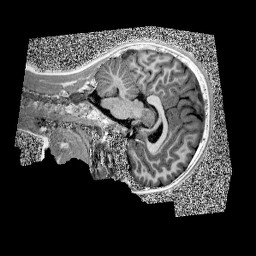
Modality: UNIT1
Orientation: sagittal
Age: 11
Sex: female
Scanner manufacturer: siemens
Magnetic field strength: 3 T
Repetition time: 4 s
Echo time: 0.00299 s